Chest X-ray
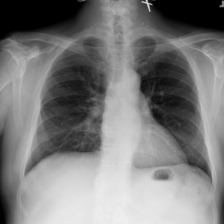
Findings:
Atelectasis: negative
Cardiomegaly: negative
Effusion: negative
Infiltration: negative
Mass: negative
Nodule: negative
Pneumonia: negative
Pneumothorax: negative
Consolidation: negative
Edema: negative
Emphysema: negative
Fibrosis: negative
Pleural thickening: negative
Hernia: negative